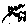
Label: cat